You are looking at the unprocessed time series of a bearing vibration snapshot. Determine the bearing's health state. Answer with exactly one of: normal, inner_race, outer_race, ball.
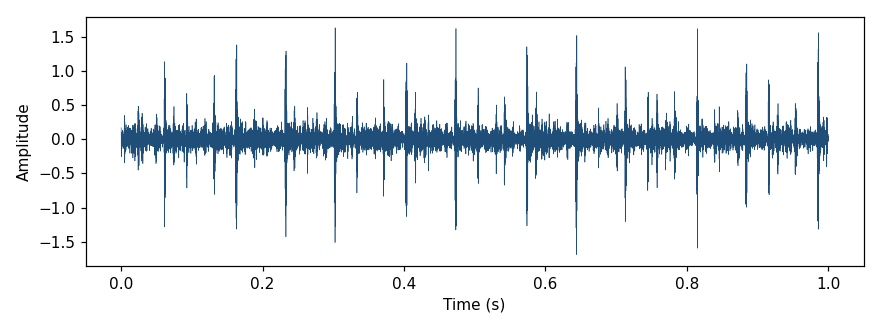
Answer: inner_race